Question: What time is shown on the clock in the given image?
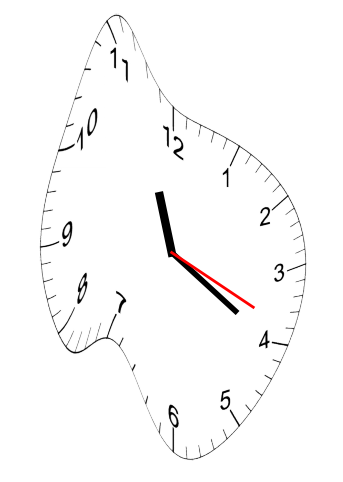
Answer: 11:20:19